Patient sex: M
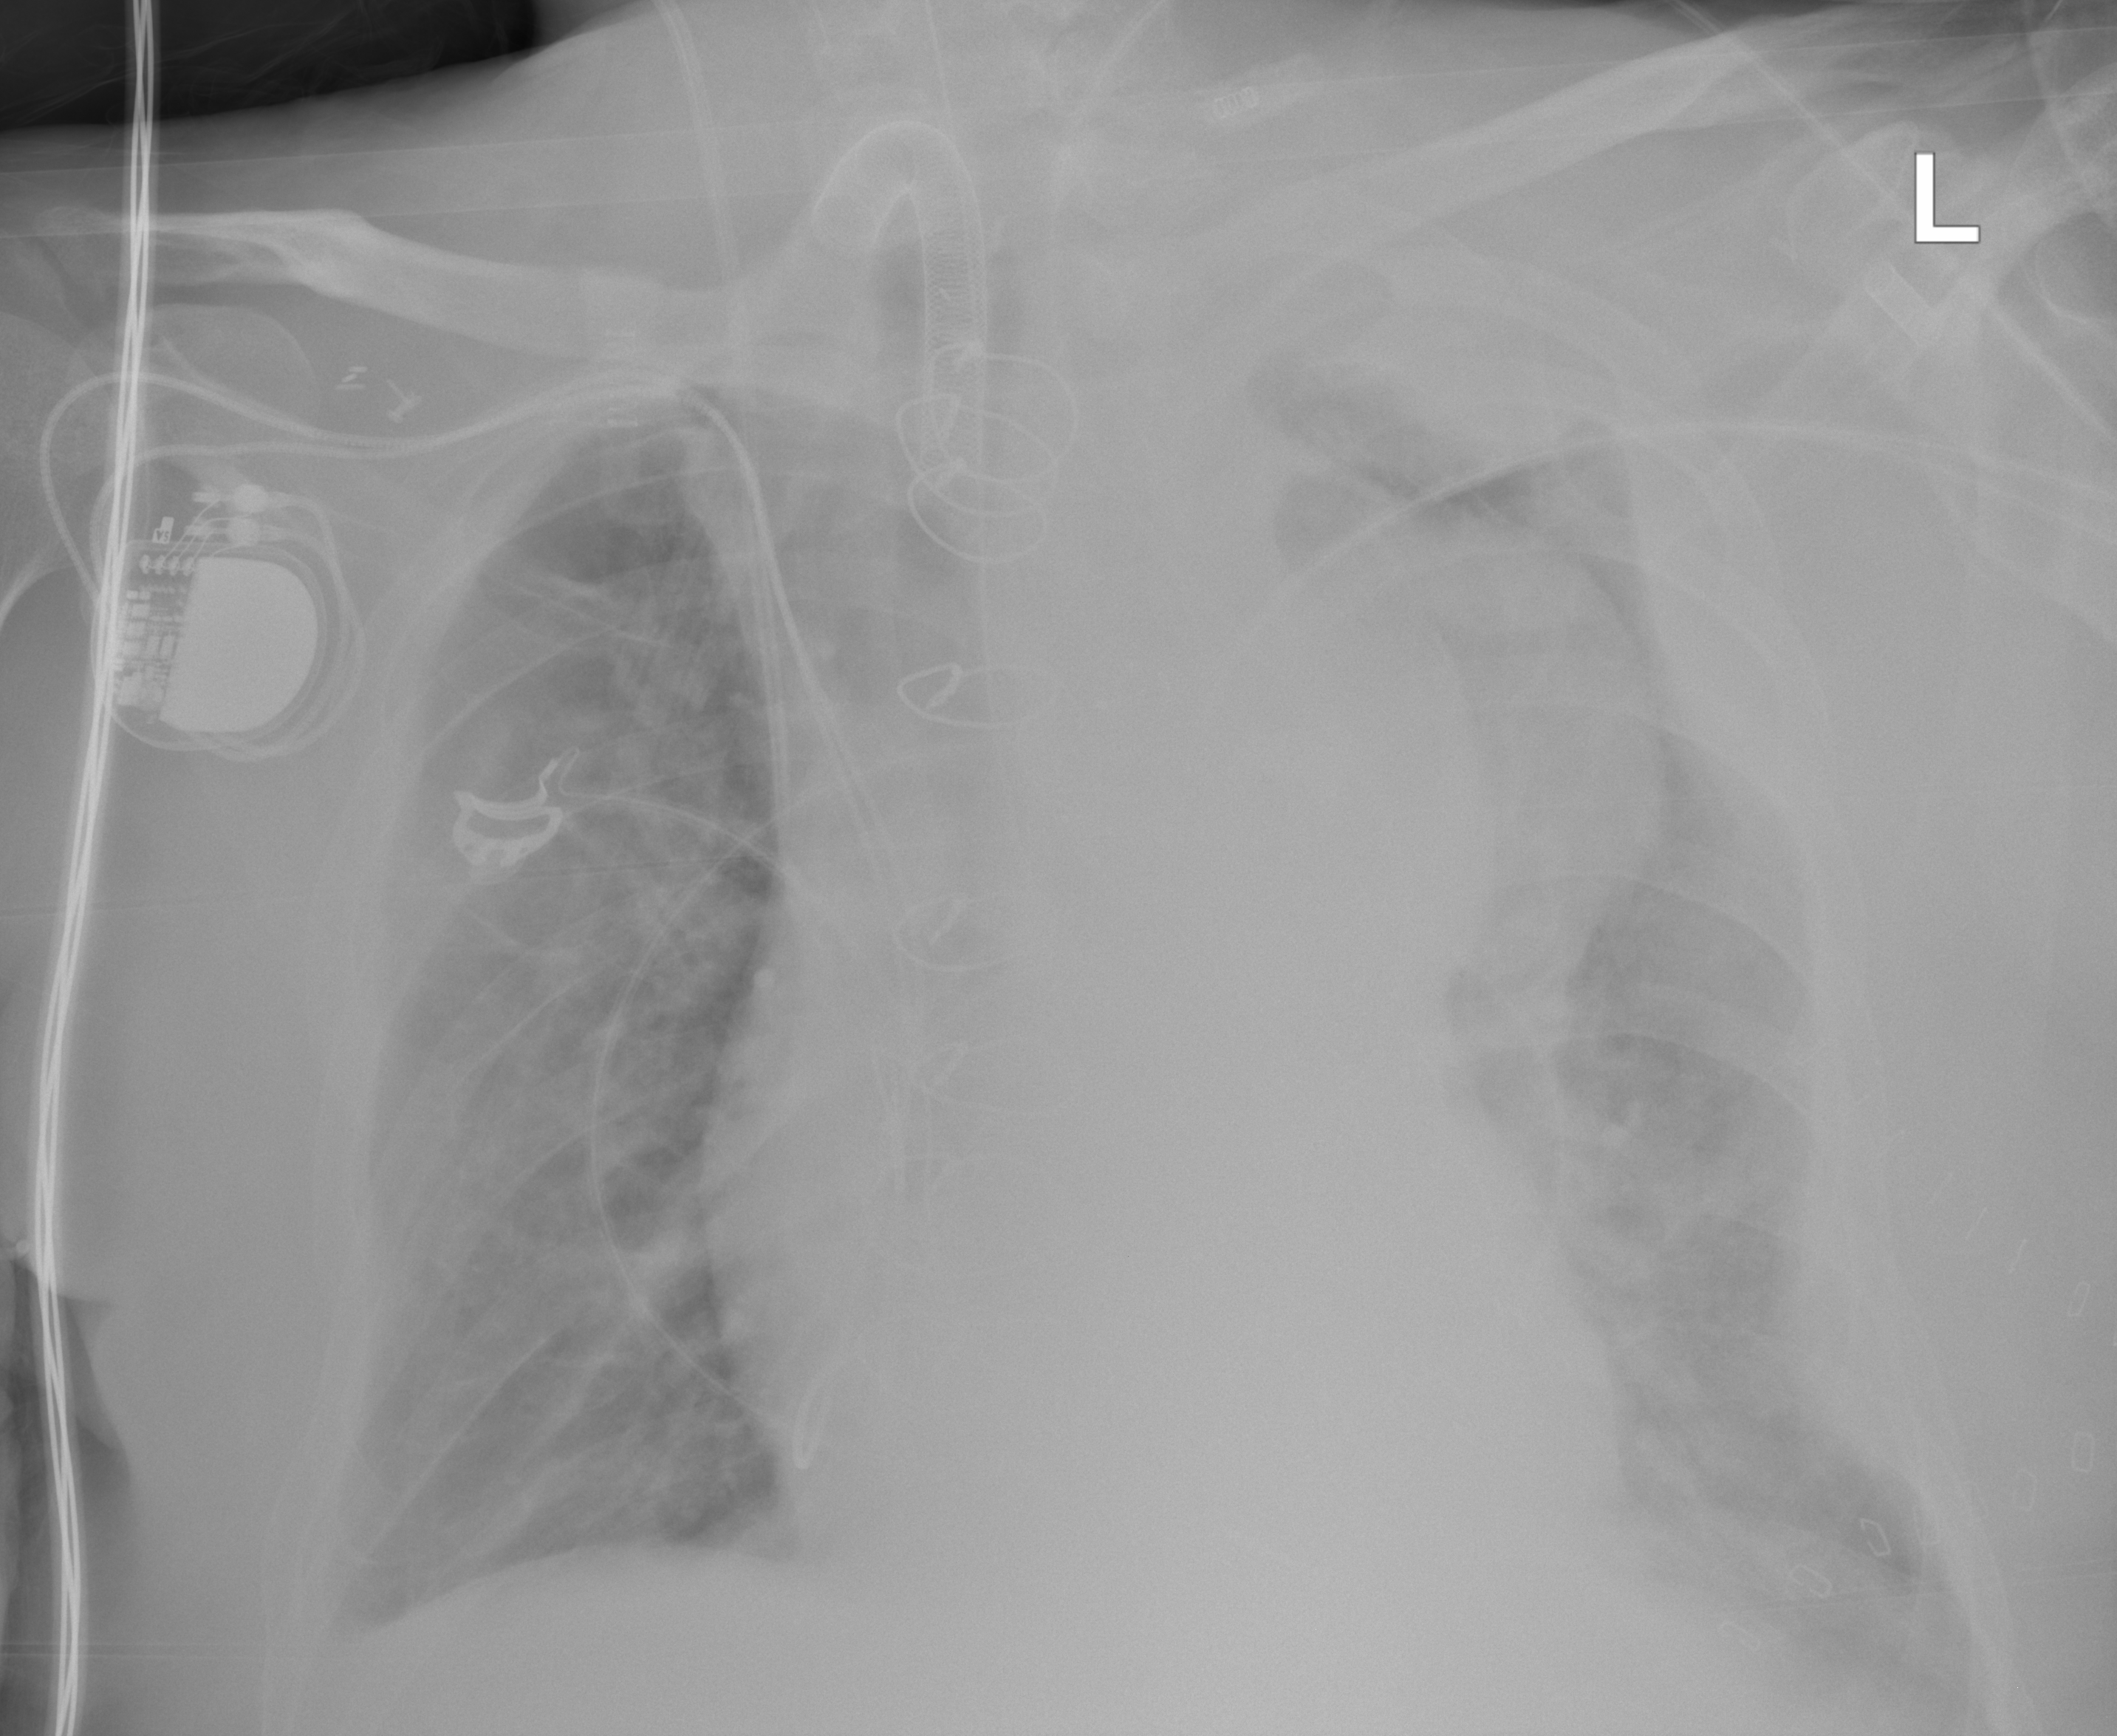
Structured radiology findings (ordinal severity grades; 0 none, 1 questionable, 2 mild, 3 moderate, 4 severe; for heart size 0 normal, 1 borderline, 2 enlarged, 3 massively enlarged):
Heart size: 2
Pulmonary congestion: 0
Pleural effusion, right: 2
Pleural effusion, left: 2
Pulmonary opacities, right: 2
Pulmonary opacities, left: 2
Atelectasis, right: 2
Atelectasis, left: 3